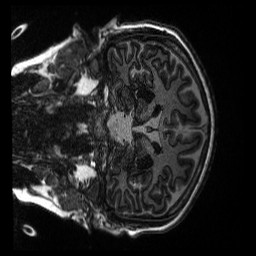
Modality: T1w
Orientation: coronal
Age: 25
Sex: female
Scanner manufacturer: siemens
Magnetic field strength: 3 T
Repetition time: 5 s
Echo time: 0.00298 s